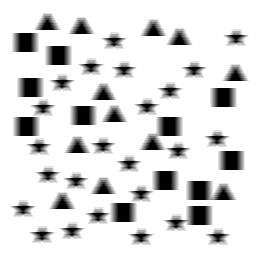
Squares: 12
Triangles: 12
Stars: 24
Total shapes: 48